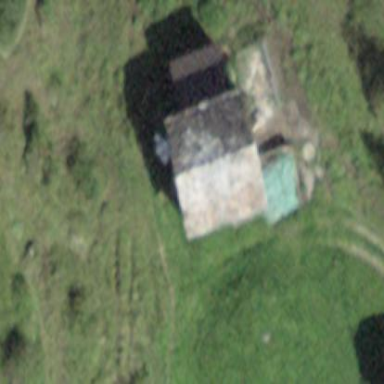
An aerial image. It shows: Shed.